Question: Thank you for all your help! I am working with time-series data and trying to identify the count at which an observation occurred, while working with the rollapply function in R. To clarify, here is some code:
'''
# Sample Data
dates <- c("2014-01-01","2014-01-02","2014-01-03","2014-01-04","2014-01-05",
"2014-01-06","2014-01-07","2014-01-08","2014-01-09","2014-01-10")
data <- c(20,12,31,26,22,22,31,10,22,23)
xts.object <- as.xts(data,as.Date(dates))
# Apply 4-Day Min
rollMin <- rollapply(xts.object,4,min)
xts.object2 <- cbind(xts.object,rollMin)
# Desired Output
desiredOutput <- c(NA,NA,NA,3,4,1,2,1,2,3)
xts.object3 <- cbind(xts.object2,desiredOutput)
colnames(xts.object3) <- c("data","rollMin","desiredOutput")
'''

The first 3 observations of desiredOutput is NA's because the window size selected for the rollapply function is set to 4. On the 4th observation, the min was 12 and that has been true for 3 days, therefore the desiredOutput displays 3 on 2014-01-04.
Thanks, again!
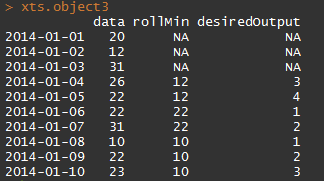
Answer: You can use 'rollapply' here as well. 'which.min' will return the index of the minimal value. To get the range of days you have to reduce the window size (+ one, because in R indices starting at 1) by the index.
'''
rollapply(xts.object,4,function(x)NROW(x)-which.min(x)+1)
# [,1]
#2014-01-01 NA
#2014-01-02 NA
#2014-01-03 NA
#2014-01-04 3
#2014-01-05 4
#2014-01-06 2
#2014-01-07 3
#2014-01-08 1
#2014-01-09 2
#2014-01-10 3
'''